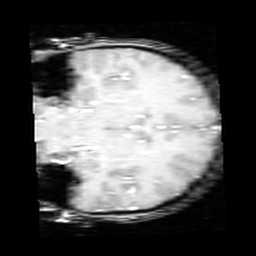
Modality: inplaneT1
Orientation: coronal
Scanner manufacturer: ge
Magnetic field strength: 3 T
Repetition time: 0.2 s
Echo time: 0.0036 s